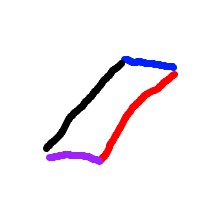
Shape: parallelogram